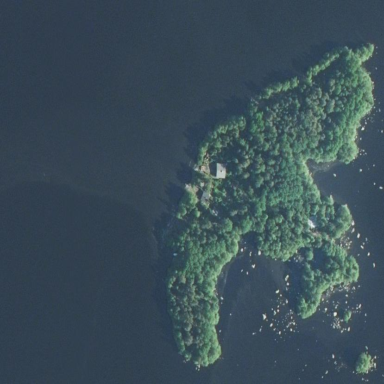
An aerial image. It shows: Islet.